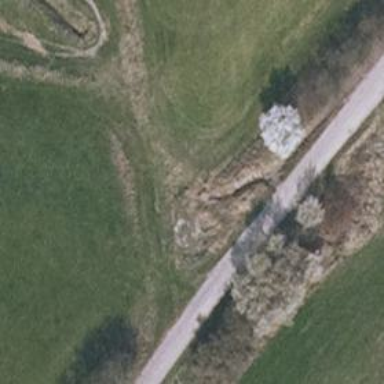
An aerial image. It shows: Unclassified road with grade-3 tracktype.